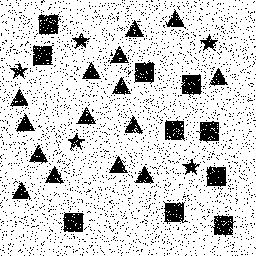
Squares: 10
Triangles: 15
Stars: 5
Total shapes: 30